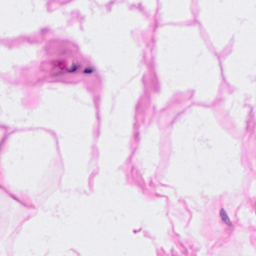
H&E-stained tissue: Breast